Question: I am getting json response in alert dialog spinner,now i want user selected items in edittext with comma seperated,but when I run the app i am able to select only one and and in my edittext it shows only one item...
'''
public class MainActivity extends Activity {
JSONParser jsonParser = new JSONParser();
JSONArray country_list=null;
private static String BUSINESS_URL = "";
private static final String BUSINESS_ID="id";
private static final String BUSINESS_NAME="name";
ArrayList<HashMap<String,String>> data;
private TextView splang;
private String cname;
private String business_id;
@Override
protected void onCreate(Bundle savedInstanceState) {
super.onCreate(savedInstanceState);
setContentView(R.layout.activity_main);
splang=(TextView)findViewById(R.id.txtvw);
new LoadBusiness().execute();
}
class LoadBusiness extends AsyncTask<String, String, ArrayList<HashMap<String,String>>> {
ArrayAdapter<String> adaptercountry ;
private ProgressDialog pDialog;
@Override
protected void onPreExecute() {
super.onPreExecute();
pDialog = new ProgressDialog(MainActivity.this);
pDialog.setMessage("Loading...");
pDialog.setIndeterminate(false);
// pDialog.setIndeterminateDrawable(getResources().getDrawable(R.drawable.custom_progress));
pDialog.setCancelable(true);
pDialog.show();
}
protected ArrayList<HashMap<String,String>> doInBackground(String... args) {
ServiceHandler sh = new ServiceHandler();
// Making a request to url and getting response
data = new ArrayList<HashMap<String, String>>();
String jsonStr = sh.makeServiceCall(BUSINESS_URL, ServiceHandler.GET);
Log.d("Response: ", "> " + jsonStr);
if (jsonStr != null) {
try {
country_list = new JSONArray(jsonStr);
// looping through All Contacts
for (int i = 0; i < country_list.length(); i++) {
JSONObject c = country_list.getJSONObject(i);
// creating new HashMap
HashMap<String, String> map = new HashMap<String, String>();
// adding each child node to HashMap key => value
map.put(BUSINESS_ID, c.getString(BUSINESS_ID));
map.put(BUSINESS_NAME,c.getString(BUSINESS_NAME));
data.add(map);
}
} catch (JSONException e) {
e.printStackTrace();
}
} else {
Log.e("ServiceHandler", "Couldn't get any data from the url");
}
return data;
}
protected void onPostExecute(ArrayList<HashMap<String,String>> result) {
super.onPostExecute(result);
pDialog.dismiss();
String[] arrConuntry=new String[data.size()];
for(int index=0;index<data.size();index++){
HashMap<String, String> map=data.get(index);
arrConuntry[index]=map.get(BUSINESS_NAME);
}
// pass arrConuntry array to ArrayAdapter<String> constroctor :
adaptercountry = new ArrayAdapter<String>(MainActivity.this,
android.R.layout.simple_list_item_multiple_choice,
arrConuntry);
splang.setOnClickListener(new OnClickListener() {
@Override
public void onClick(View w) {
new AlertDialog.Builder(MainActivity.this)
.setTitle("Select")
.setAdapter(adaptercountry, new DialogInterface.OnClickListener() {
@Override
public void onClick(DialogInterface dialog, int which) {
splang.setText(adaptercountry.getItem(which).toString());
try {
cname=country_list.getJSONObject(which).getString("id");
Log.d("Response: ", "> " + cname);
business_id=cname.toString();
System.out.println("Business_id"+business_id);
} catch (JSONException e) {
// TODO Auto-generated catch block
e.printStackTrace();
}
dialog.dismiss();
}
}).create().show();
}
});
}
}
'''

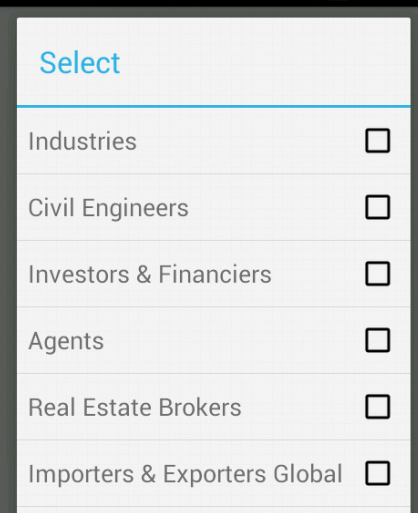
Answer: Define custom interface which is given callback from multiple item selection dialog.
'''
public interface MultipleItemSelectListener {
public void onSelected(String value,String ids);
}
'''
Custom Multiple item selection dialog method.
: your activity content reference.
: dialog title.
: your jsonarray response as string.
: custom on item selected listener.
'''
public void getMultiSelectionDialog(final Context context,final String title, String jsonString, final String value, final MultipleItemSelectListener target) {
final ArrayList<String> values = new ArrayList<String>();
final ArrayList<String> ids = new ArrayList<String>();
final String BUSINESS_ID="id";
final String BUSINESS_NAME="name";
try {
JSONArray jsonArray = new JSONArray(jsonString);
int size = jsonArray.length();
for (int i = 0; i < size; i++) {
values.add(((JSONObject) jsonArray.get(i)).getString(BUSINESS_NAME).trim());
ids.add(((JSONObject) jsonArray.get(i)).getString(BUSINESS_ID).trim());
}
} catch (JSONException e) {
e.printStackTrace();
}
final boolean[] selections = new boolean[values.size()];
final StringBuilder newValue = new StringBuilder();
final StringBuilder newIds = new StringBuilder();
AlertDialog alert = null;
if (value.length() > 0) {
String[] oldValue = value.split(",");
int size = values.size();
for (int i = 0; i < size; i++) {
int len = oldValue.length;
for (int j = 0; j < len; j++) {
if (values.get(i).trim().equalsIgnoreCase(oldValue[j].trim())) {
selections[i] = true;
break;
}
}
}
}
AlertDialog.Builder builder = new AlertDialog.Builder(context);
builder.setTitle(title);
builder.setMultiChoiceItems(values.toArray(new CharSequence[values.size()]), selections, new DialogInterface.OnMultiChoiceClickListener() {
@Override
public void onClick(DialogInterface dialog, int which, boolean isChecked) {
selections[which] = isChecked;
}
});
builder.setPositiveButton("Done", new DialogInterface.OnClickListener() {
@Override
public void onClick(DialogInterface dialog, int which) {
int size = selections.length;
for (int i = 0; i < size; i++) {
if (selections[i]) {
newValue.append(newValue.length() > 0 ? "," + values.get(i) : values.get(i));
newIds.append(newIds.length() > 0 ? "," + ids.get(i) : ids.get(i));
}
}
target.onSelected(newValue.toString(),newIds.toString());
}
});
builder.setNegativeButton("Cancel", new DialogInterface.OnClickListener() {
@Override
public void onClick(DialogInterface dialog, int which) {
dialog.dismiss();
int size = selections.length;
for (int i = 0; i < size; i++) {
if (selections[i]) {
newIds.append(newIds.length() > 0 ? "," + ids.get(i) : ids.get(i));
}
}
target.onSelected(value,newIds.toString());
}
});
alert = builder.create();
alert.show();
}
'''
How to getMultiSelectionDialog :
'''
class LoadBusiness extends AsyncTask<Void,Void,String> {
Context context;
public LoadBusiness(Context context){
this.context=context;
}
private ProgressDialog pDialog;
@Override
protected void onPreExecute() {
super.onPreExecute();
pDialog = new ProgressDialog(context);
pDialog.setMessage("Loading...");
pDialog.setIndeterminate(false);
pDialog.setCancelable(true);
pDialog.show();
}
@Override
protected String doInBackground(Void... params) {
ServiceHandler sh = new ServiceHandler();
String jsonStr = sh.makeServiceCall(BUSINESS_URL, ServiceHandler.GET);
Log.d("Response: ", "> " + jsonStr);
return jsonStr;
}
protected void onPostExecute(String result) {
super.onPostExecute(result);
pDialog.dismiss();
setTextViewWithMultipleSelectionDialog(context,result);
}
}
public void setTextViewWithMultipleSelectionDialog(final Context context,final String jsonArrayString){
splang.setOnClickListener(new View.OnClickListener() {
@Override
public void onClick(View v) {
getMultiSelectionDialog(context,"Countries",jsonArrayString,splang.getText().toString(),new MultipleItemSelectListener() {
@Override
public void onSelected(String value) {
splang.setText(value);
}
});
}
});
}
@Override
protected void onCreate(Bundle savedInstanceState) {
super.onCreate(savedInstanceState);
setContentView(R.layout.activity_main);
splang=(TextView)findViewById(R.id.txtvw);
new LoadBusiness(this).execute();
}
'''